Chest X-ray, PA view. Patient: 86 years old, sex M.
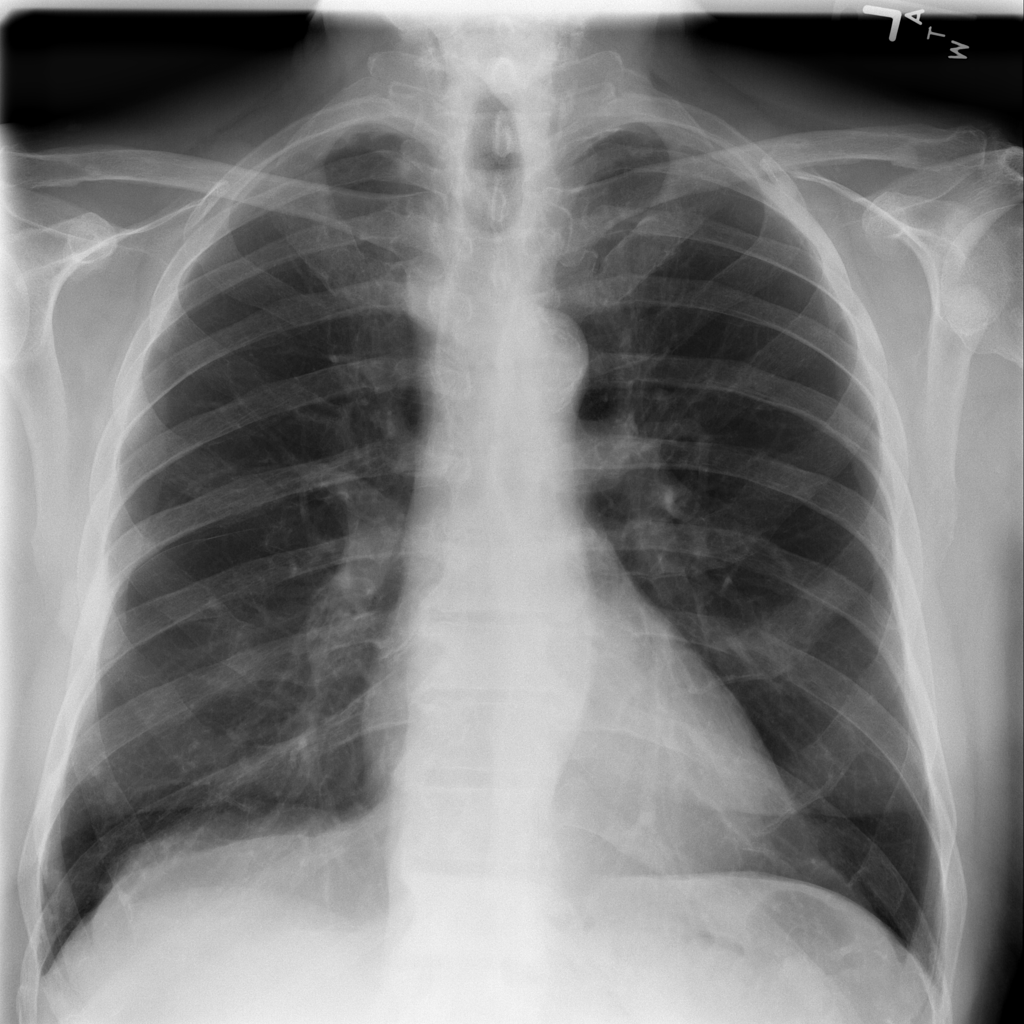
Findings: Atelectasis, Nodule